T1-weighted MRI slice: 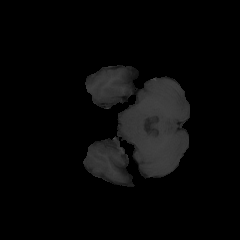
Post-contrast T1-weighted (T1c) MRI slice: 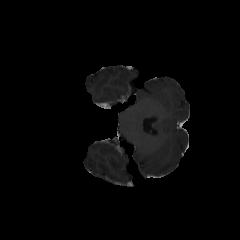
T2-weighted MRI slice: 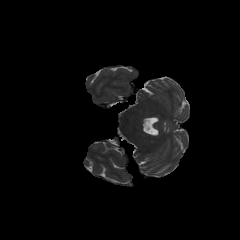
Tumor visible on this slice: no